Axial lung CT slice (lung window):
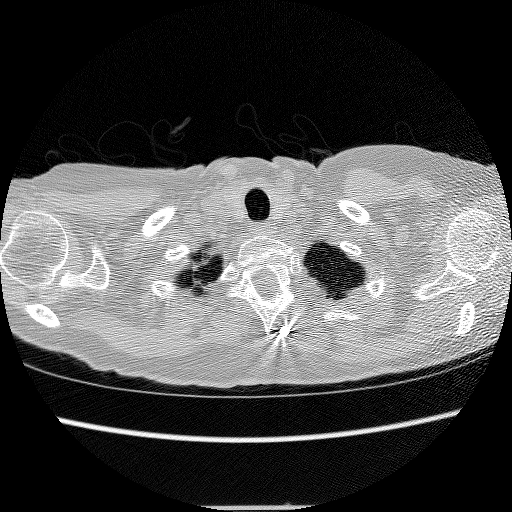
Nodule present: no